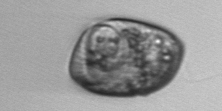
Label: Gyrodinium